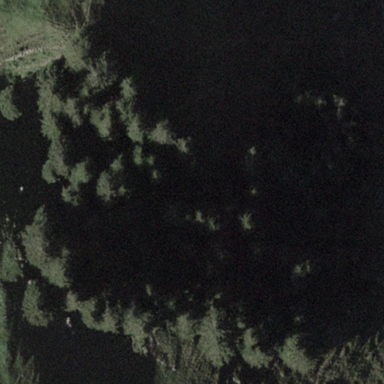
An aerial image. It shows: Forest area.